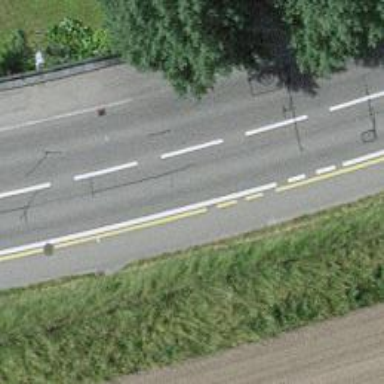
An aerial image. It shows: Secondary road with asphalt surface. There is dedicated cycle lane on the left side.